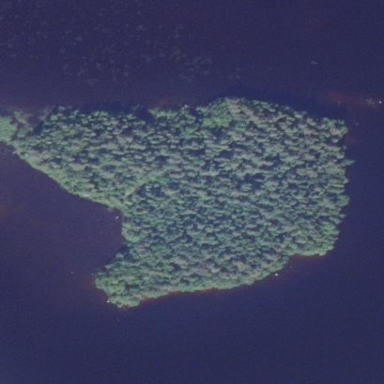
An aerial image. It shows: Islet covered with woodland.